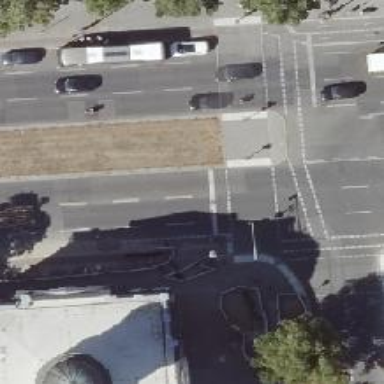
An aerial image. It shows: Road with traffic signals.